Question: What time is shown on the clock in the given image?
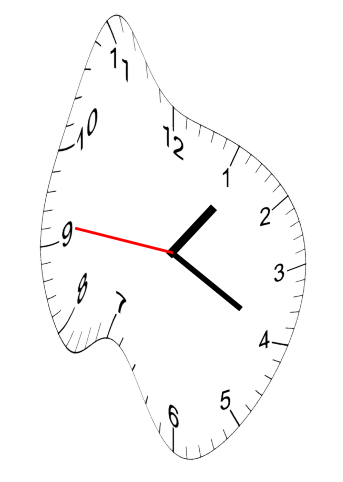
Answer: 01:19:46